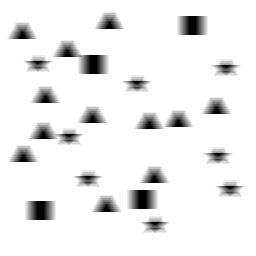
Squares: 4
Triangles: 12
Stars: 8
Total shapes: 24